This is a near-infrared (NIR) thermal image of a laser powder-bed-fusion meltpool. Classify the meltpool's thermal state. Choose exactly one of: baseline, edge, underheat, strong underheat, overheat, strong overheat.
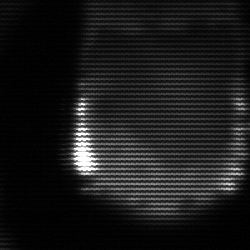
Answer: edge